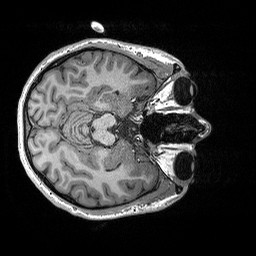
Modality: T1w
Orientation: axial
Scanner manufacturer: siemens
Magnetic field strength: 3 T
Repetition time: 2.3 s
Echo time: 0.00298 s